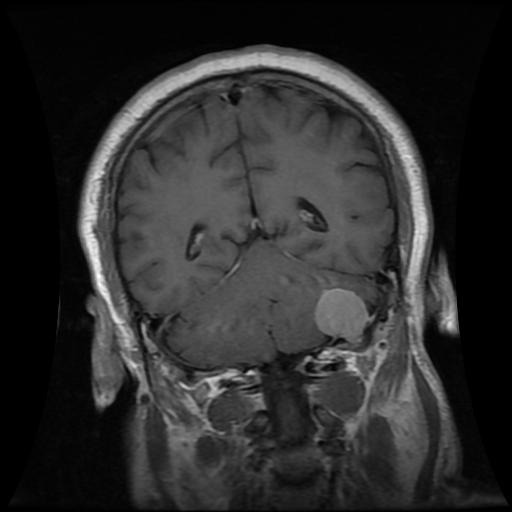
Label: meningioma